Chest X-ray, PA view. Patient: 31 years old, sex F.
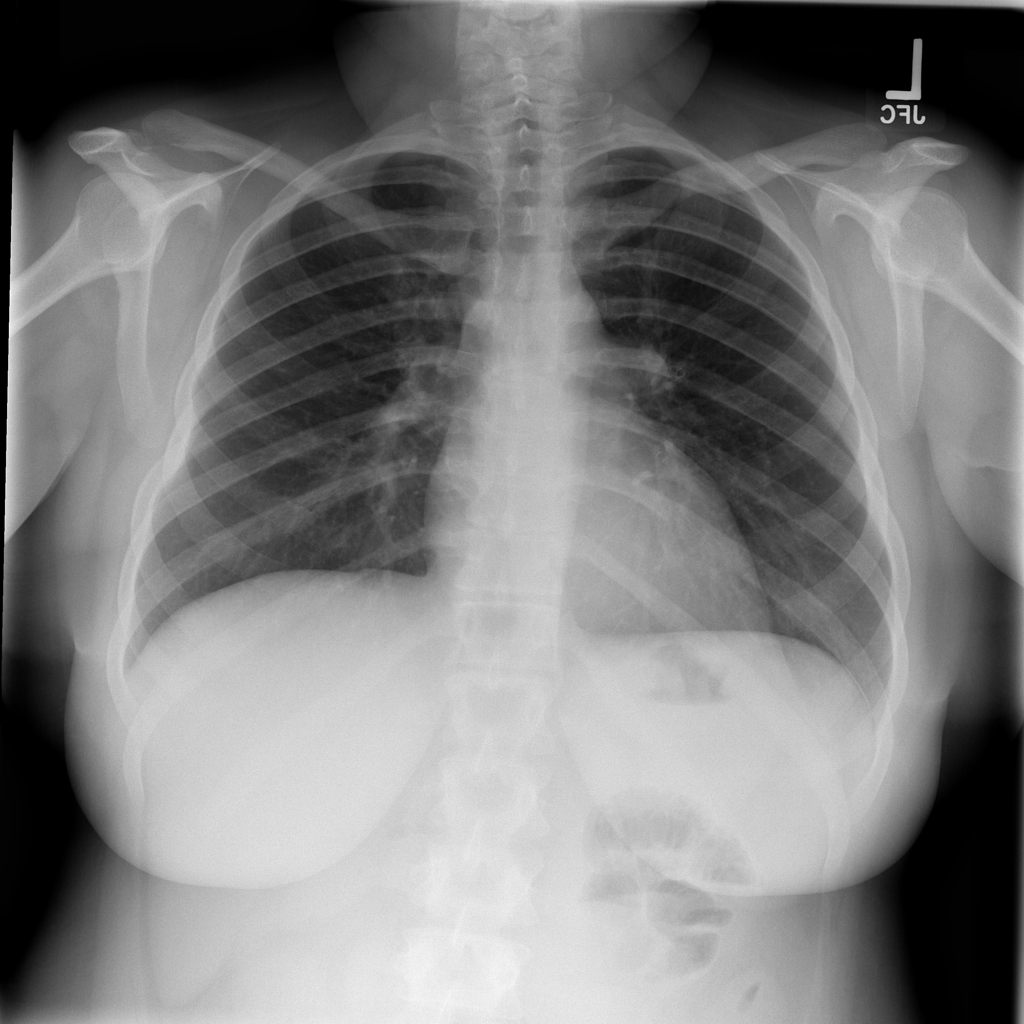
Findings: Infiltration